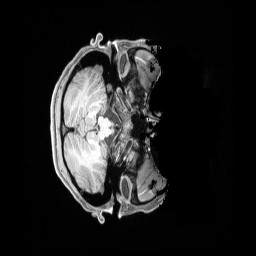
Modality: T1w
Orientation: axial
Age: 18
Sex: female
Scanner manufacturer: siemens
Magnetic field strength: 3 T
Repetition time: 2.4 s
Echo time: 0.00228 s